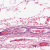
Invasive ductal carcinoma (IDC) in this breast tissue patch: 0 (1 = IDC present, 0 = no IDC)